Question: I want to change the carousel indicators with something like this:

I have this markup for my carousel indicators:
'''
<ol class="carousel-indicators">
<li data-target="#ShowCarousel-03" data-slide-to="0" class="active">
<h4>IMAGE1</h4><br/><h5>subtitle</h5><br/><span>+</span>
</li>
<li data-target="#ShowCarousel-03" data-slide-to="0" class="active">
<h4>IMAGE2</h4><br/><h5>subtitle</h5><br/><span>+</span>
</li>
<li data-target="#ShowCarousel-03" data-slide-to="2">
<h4>IMAGE3</h4><br/><h5>subtitle</h5><br/><span>+</span>
</li>
<li data-target="#ShowCarousel-03" data-slide-to="0" class="active">
<h4>IMAGE4</h4><br/><h5>subtitle</h5><br/><span>+</span>
</li>
</ol>
'''
CSS:
'''
.carousel-indicators {
position: absolute;
top: 0px;
left: 0px;
z-index: 5;
margin: 0;
list-style: none;
}
.carousel-indicators li{
background: url(images/triangle.png) no-repeat;
width:320px;
height:176px;
cursor: pointer;
text-align:center;
}
'''
When I resize my browser the carousel adapts to the width of the screen but the indicators are collapsing.
Can someone help me with a tip on how can I make this scale also on lower resolutions like the carousel images does?
Thank you!
L.E:
I've tried to put li elements like this:
'''
<div class="row-fluid">
<div class="span3>
<li data-target="#ShowCarousel-03" data-slide-to="0" class="active">
<h4>IMAGE1</h4><br/><h5>subtitle</h5><br/><span>+</span>
</li>
<div class="span3>
<li data-target="#ShowCarousel-03" data-slide-to="0" class="active">
<h4>IMAGE1</h4><br/><h5>subtitle</h5><br/><span>+</span>
</li>
<div class="span3>
<li data-target="#ShowCarousel-03" data-slide-to="0" class="active">
<h4>IMAGE1</h4><br/><h5>subtitle</h5><br/><span>+</span>
</li>
</div>
</div>
'''
But it's not working.
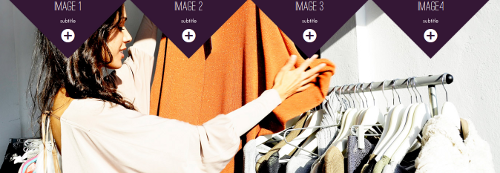
Answer: You could use media query -
'''
@media screen and (max-width:480px) {
.carousel-indicators li{
background: url(images/triangle.png) no-repeat;
background-size:120px 60px;
width:120px;
height:60px;
cursor: pointer;
text-align:center;
}
'''